Question: I followed all the procedures to avoid circular referencing in my Wines/Vineyard project. But I am getting data I do not want:

My DbContext:
'''
public DataContext()
{
Configuration.LazyLoadingEnabled = false;
Configuration.ProxyCreationEnabled = false;
}
'''
My Route Config:
'''
config.Formatters.JsonFormatter.SerializerSettings.ReferenceLoopHandling = ReferenceLoopHandling.Ignore;
config.Routes.MapHttpRoute(
name: "DefaultApi",
routeTemplate: "{controller}/{id}",
defaults: new { id = RouteParameter.Optional }
);
'''
My Controller:
var response = context.Wines.Include("Vineyard").ToList();
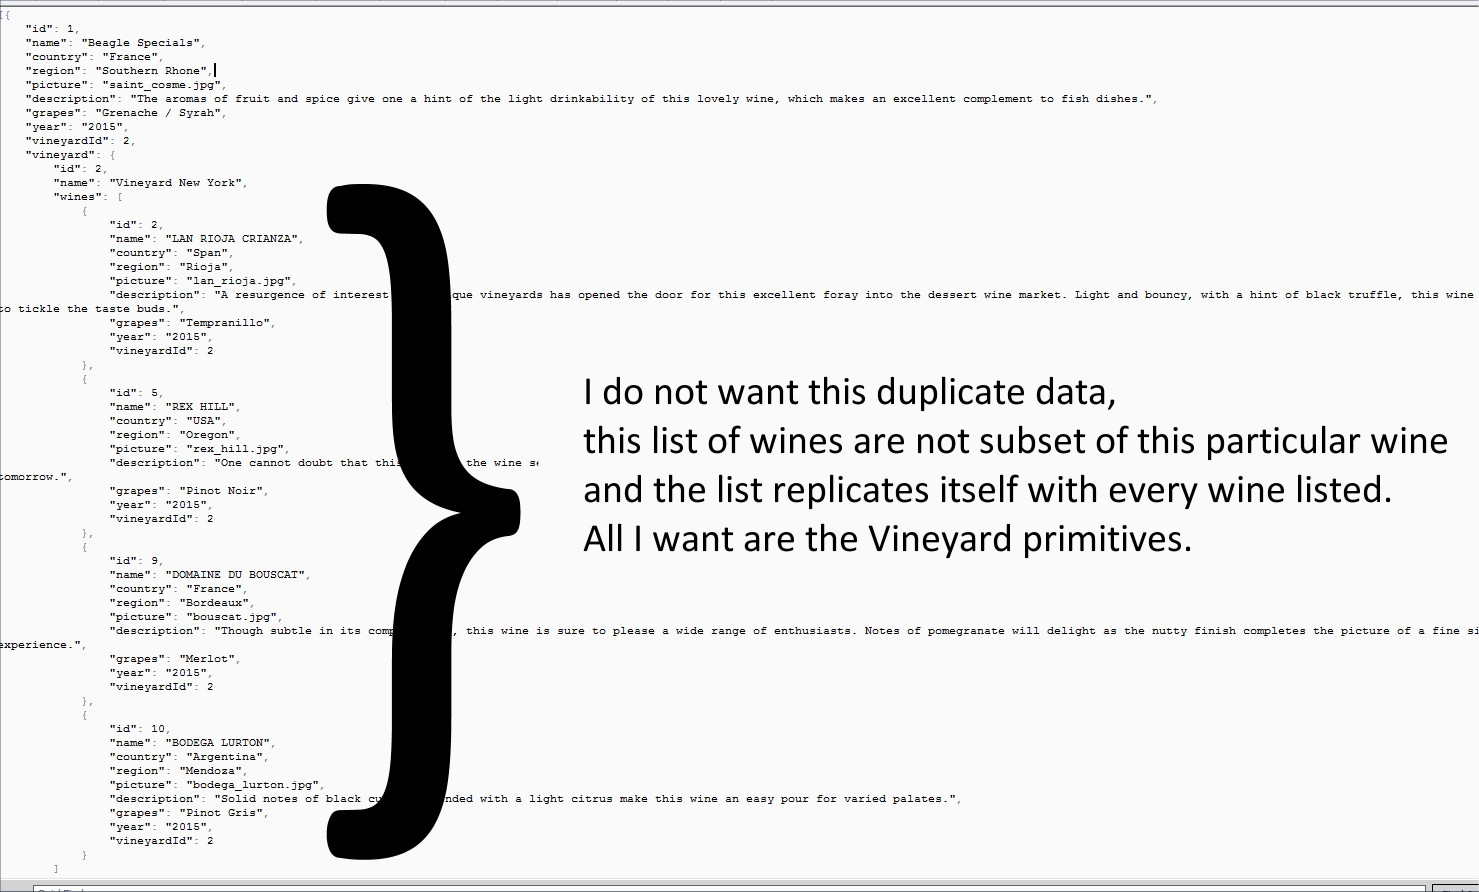
Answer: How are you serializing your data?
Just don't serialize your 'wines' collection property. Depending on your serialization mechanism you can either mark it with an attribute (ie. 'ScriptIgnore') or define concrete types (since you don't like anonymous types) and use AutoMapper to copy data.
Binding your EF entities directly to the response of the API is not the best design choice. Every time you modify your db schema your API will change. You could define separate classes that your API controllers will return and use AutoMapper to copy data. That way you decouple your DB schema from your API.
'''
namespace API {
class Wine {
// properties that you want to return goes here
}
}
Mapper.CreateMap<Wine, API.Wine>(); // Only once during app start
Mapper.Map<Wine, API.Wine>(wine); // AutoMapper will copy data using conventions
'''